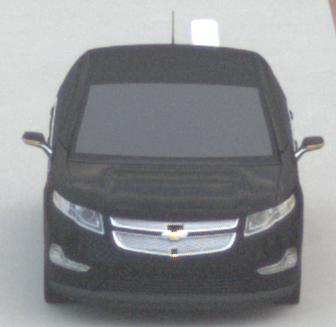
Make: Chevrolet
Model: Volt
Detailed model: Volt
Model produced from: 2011/11
Model produced until: 2014/08
Doors: 5
Color: black
Road condition: dry road
Daytime: morning or afternoon
Contrast: low contrast